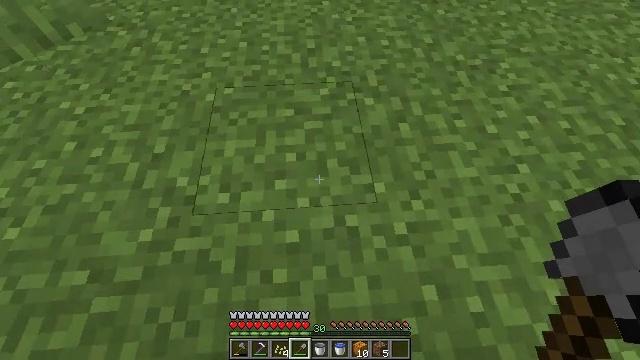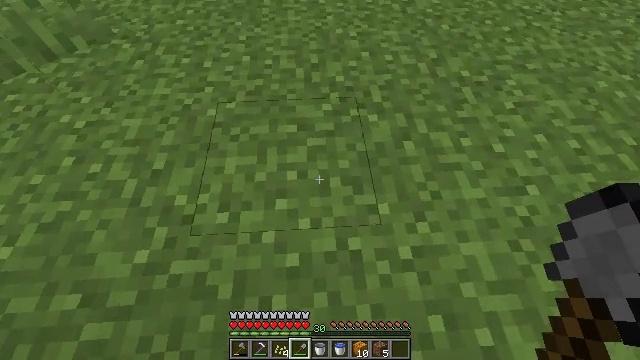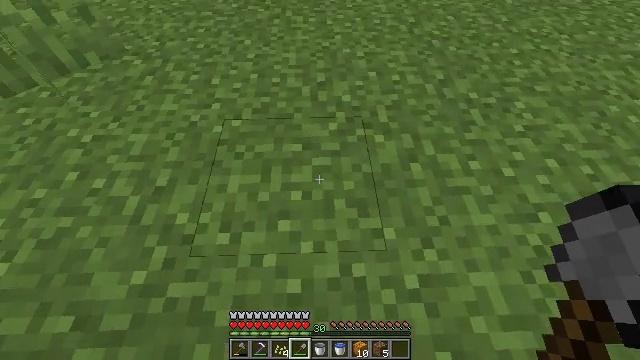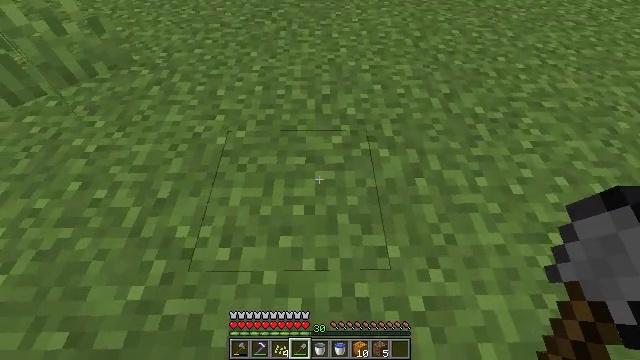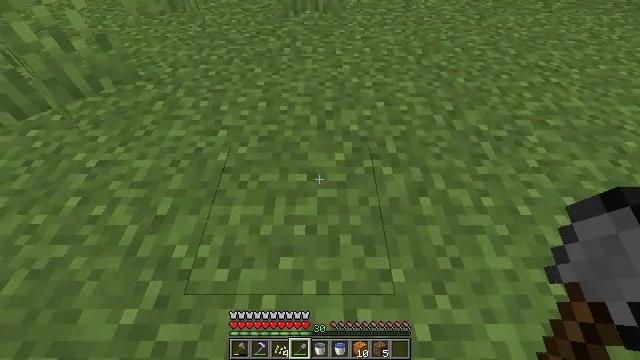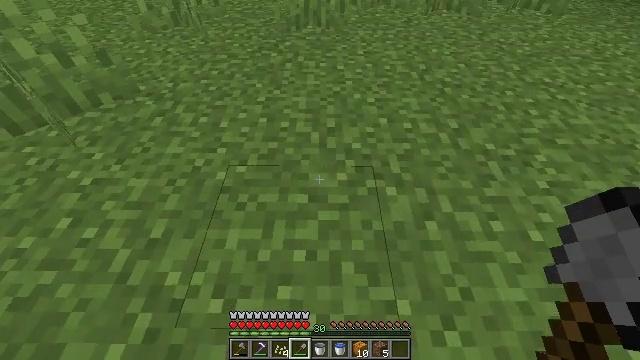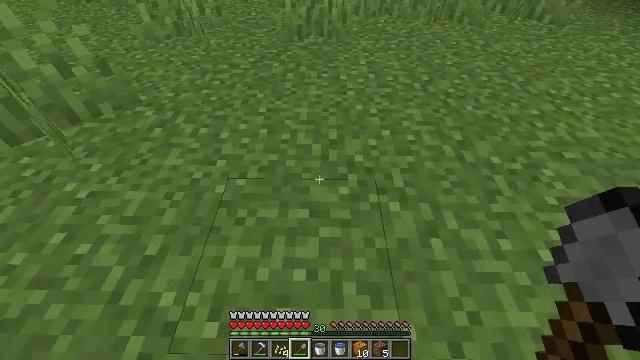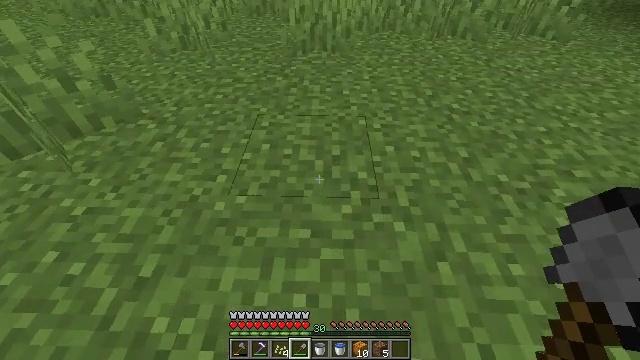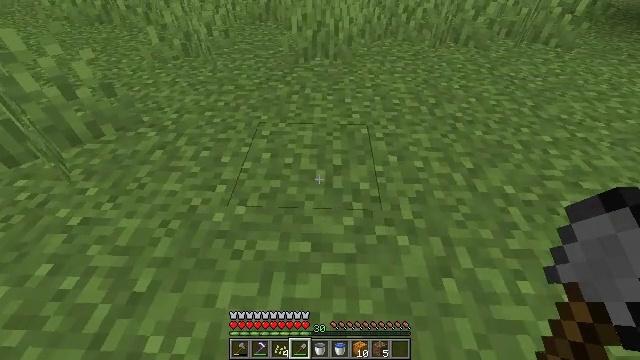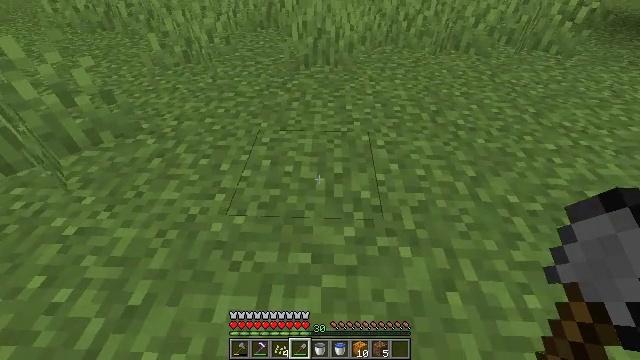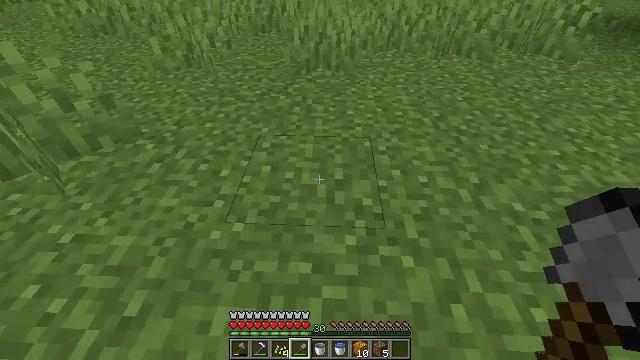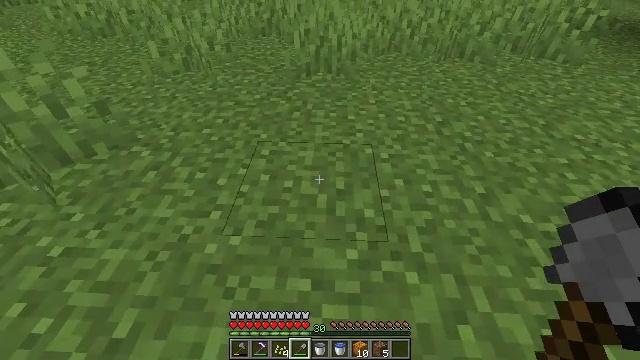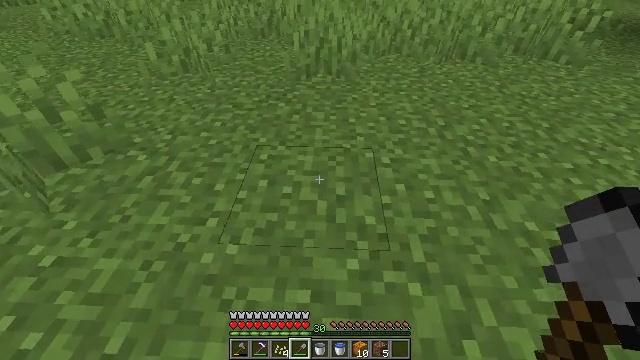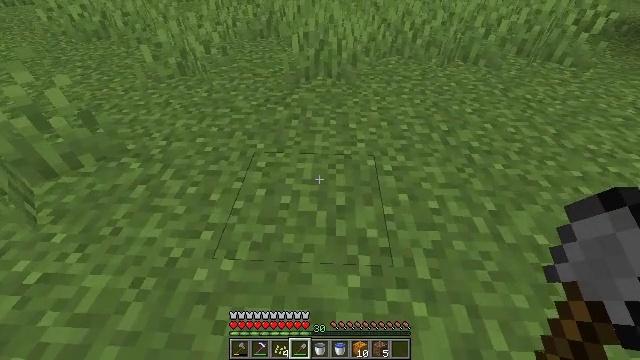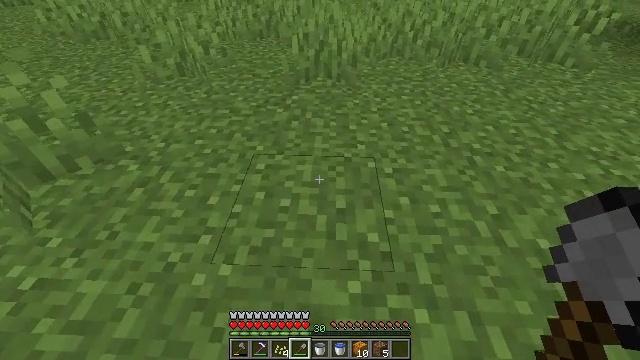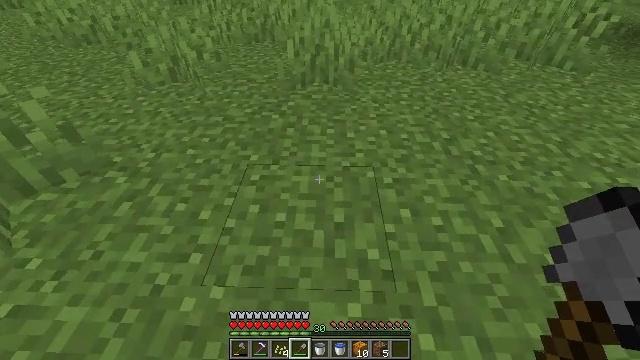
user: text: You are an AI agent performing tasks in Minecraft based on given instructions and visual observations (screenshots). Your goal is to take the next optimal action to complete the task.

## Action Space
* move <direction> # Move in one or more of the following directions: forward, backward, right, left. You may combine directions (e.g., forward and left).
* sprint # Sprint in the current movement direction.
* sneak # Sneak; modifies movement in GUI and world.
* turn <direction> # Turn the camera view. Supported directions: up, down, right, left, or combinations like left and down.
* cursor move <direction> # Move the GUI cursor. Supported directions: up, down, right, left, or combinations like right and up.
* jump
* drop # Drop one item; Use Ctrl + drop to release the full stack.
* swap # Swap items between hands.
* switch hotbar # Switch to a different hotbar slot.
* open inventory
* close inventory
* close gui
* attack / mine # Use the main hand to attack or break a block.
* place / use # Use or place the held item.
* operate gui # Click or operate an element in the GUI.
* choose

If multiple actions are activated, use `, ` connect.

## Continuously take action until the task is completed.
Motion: motion action
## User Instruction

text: Gather tall grass by hitting it.
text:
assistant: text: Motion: move forward, sneak, turn up
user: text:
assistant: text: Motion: move forward, sneak, turn left and up
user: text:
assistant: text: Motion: move forward, sneak, turn left and up
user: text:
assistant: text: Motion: move forward, sneak, turn up
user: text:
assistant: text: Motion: move forward, sneak, turn up
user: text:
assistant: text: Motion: move forward, sneak, turn up
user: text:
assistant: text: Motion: move forward, sneak, turn up
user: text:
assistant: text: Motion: move forward, sneak, turn up
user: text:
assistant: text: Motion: move forward, sneak, turn up
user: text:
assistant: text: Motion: move forward, sneak
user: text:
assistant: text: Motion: move forward, sneak
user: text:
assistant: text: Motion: move forward, sneak
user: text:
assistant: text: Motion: move forward, sneak
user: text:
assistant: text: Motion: move forward, sneak
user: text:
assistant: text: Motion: move forward, sneak
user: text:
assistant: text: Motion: move forward, sneak
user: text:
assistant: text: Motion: move forward, sneak
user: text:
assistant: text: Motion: move forward, sneak
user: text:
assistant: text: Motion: move forward, sneak
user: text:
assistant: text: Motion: move forward, sneak
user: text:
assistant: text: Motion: move forward, sneak
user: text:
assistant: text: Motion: move forward, sneak
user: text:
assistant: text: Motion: move forward, sneak
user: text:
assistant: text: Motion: move forward, sneak
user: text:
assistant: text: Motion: move forward, sneak
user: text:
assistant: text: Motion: move forward
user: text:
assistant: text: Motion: move forward
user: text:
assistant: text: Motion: move forward
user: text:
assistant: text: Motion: move forward
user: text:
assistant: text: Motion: move forward